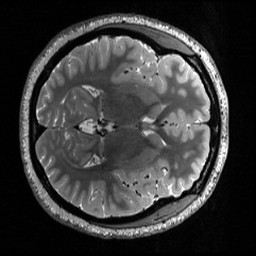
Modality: T2w
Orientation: axial
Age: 18
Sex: male
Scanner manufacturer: siemens
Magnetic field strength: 3 T
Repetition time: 3.2 s
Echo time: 0.566 s